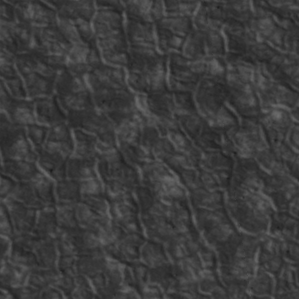
Label: non_frost